Aerial crown-view tile of a tropical tree (Barro Colorado Island, Panama), acquired 20240716:
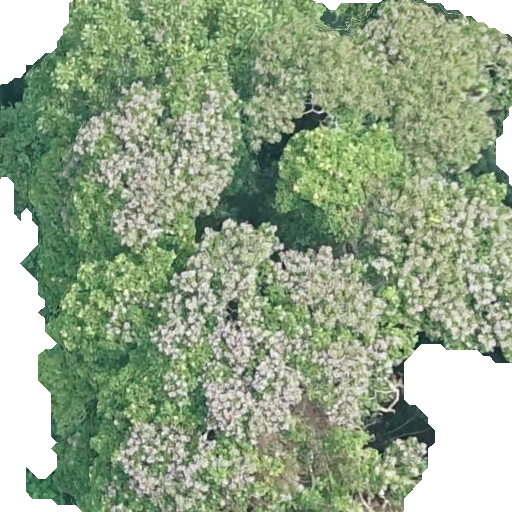
Species: Dipteryx oleifera
GBIF accepted scientific name: Dipteryx oleifera
Crown area: 417.892 m²